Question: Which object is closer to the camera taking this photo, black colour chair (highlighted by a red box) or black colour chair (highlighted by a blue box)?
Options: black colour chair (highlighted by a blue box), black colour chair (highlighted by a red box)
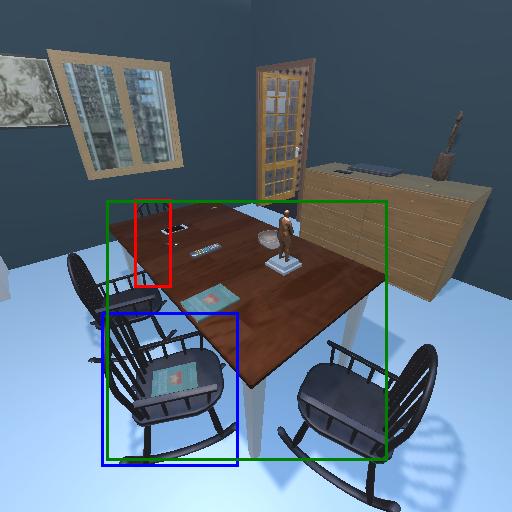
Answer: black colour chair (highlighted by a blue box)